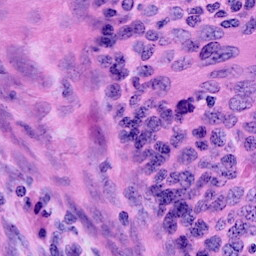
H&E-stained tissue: Cervix